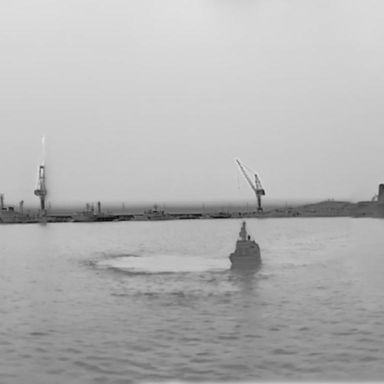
There is a bulk_carrier in the infrared image.